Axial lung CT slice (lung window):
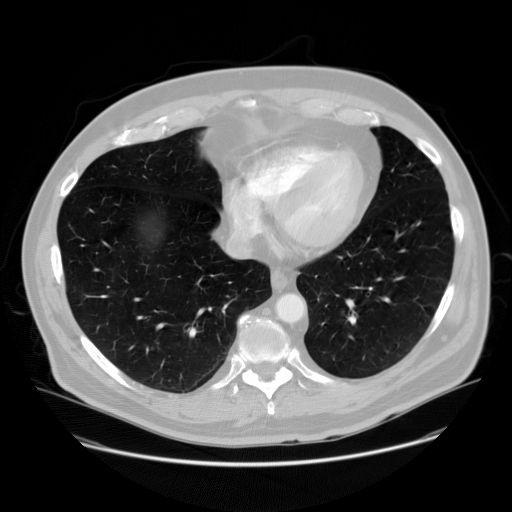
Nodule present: no